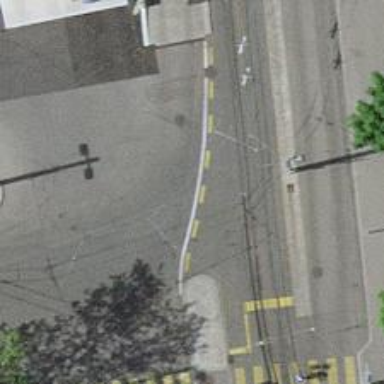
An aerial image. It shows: Asphalt service road with trolley wires.